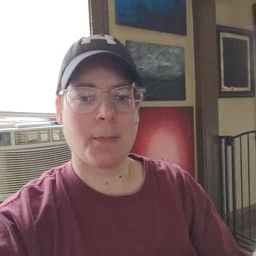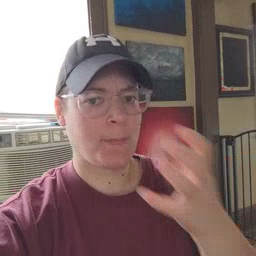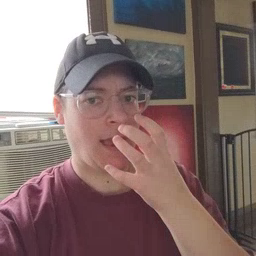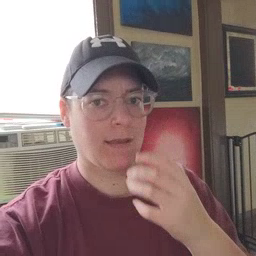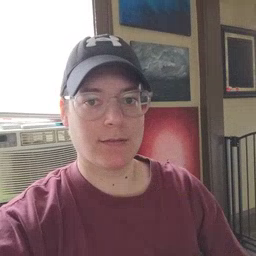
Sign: mad